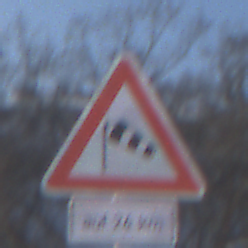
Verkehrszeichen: SeitenwindVonLinks
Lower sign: LaengeEinerStrecke6
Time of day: MorningAfternoon
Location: Outdoor (Nature)
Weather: PartlyCloudy
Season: Winter
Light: Natural